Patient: sex M, age 71
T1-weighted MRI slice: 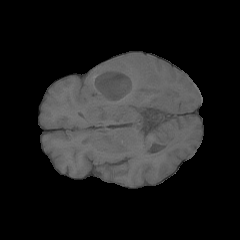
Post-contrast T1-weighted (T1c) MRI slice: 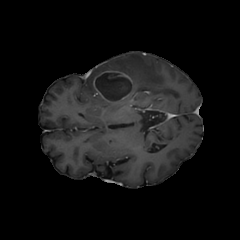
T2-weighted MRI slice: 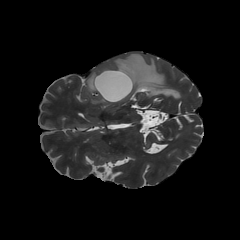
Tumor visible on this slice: yes
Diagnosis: Glioblastoma, IDH-wildtype
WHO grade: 4